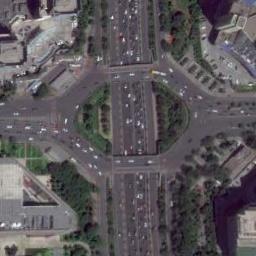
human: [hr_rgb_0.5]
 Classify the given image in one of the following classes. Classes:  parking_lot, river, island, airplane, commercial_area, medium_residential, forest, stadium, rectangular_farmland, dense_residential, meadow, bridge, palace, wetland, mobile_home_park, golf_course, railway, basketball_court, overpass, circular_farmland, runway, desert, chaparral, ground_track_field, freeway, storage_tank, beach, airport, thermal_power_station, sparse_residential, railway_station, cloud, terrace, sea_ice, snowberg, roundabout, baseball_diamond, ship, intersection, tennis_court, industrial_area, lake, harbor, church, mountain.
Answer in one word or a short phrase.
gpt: roundabout